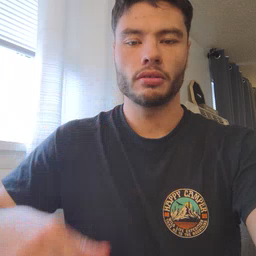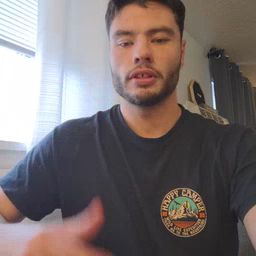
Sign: finger